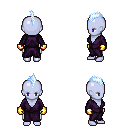
a pixel art fantasy rpg character, female body template, dark elf, purple skin, purple robe, white pants, white cyan mohawk hairstyle, gold gloves, four views (front, back, left, right), 2x2 character sprite sheet, small pixel art, hard edges, no anti-aliasing